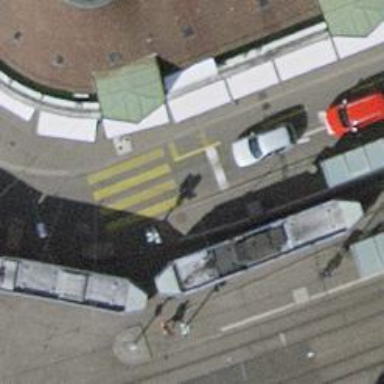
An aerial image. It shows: Road with traffic signals and zebra crossing marked with zebra stripes.